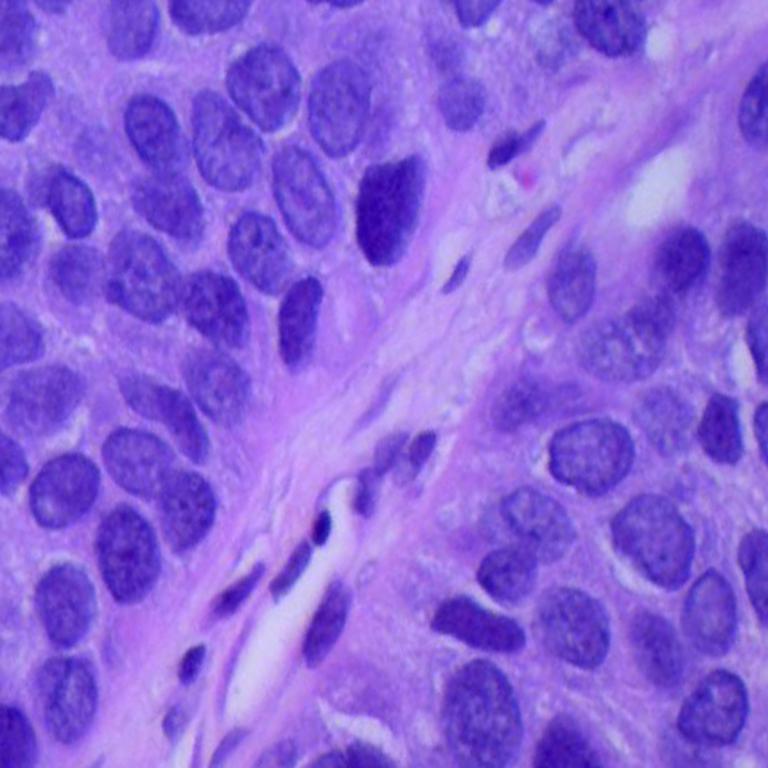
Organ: lung
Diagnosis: squamous carcinomas